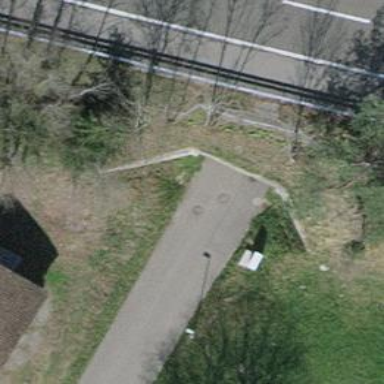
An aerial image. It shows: Residential road passing through tunnel.